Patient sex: F
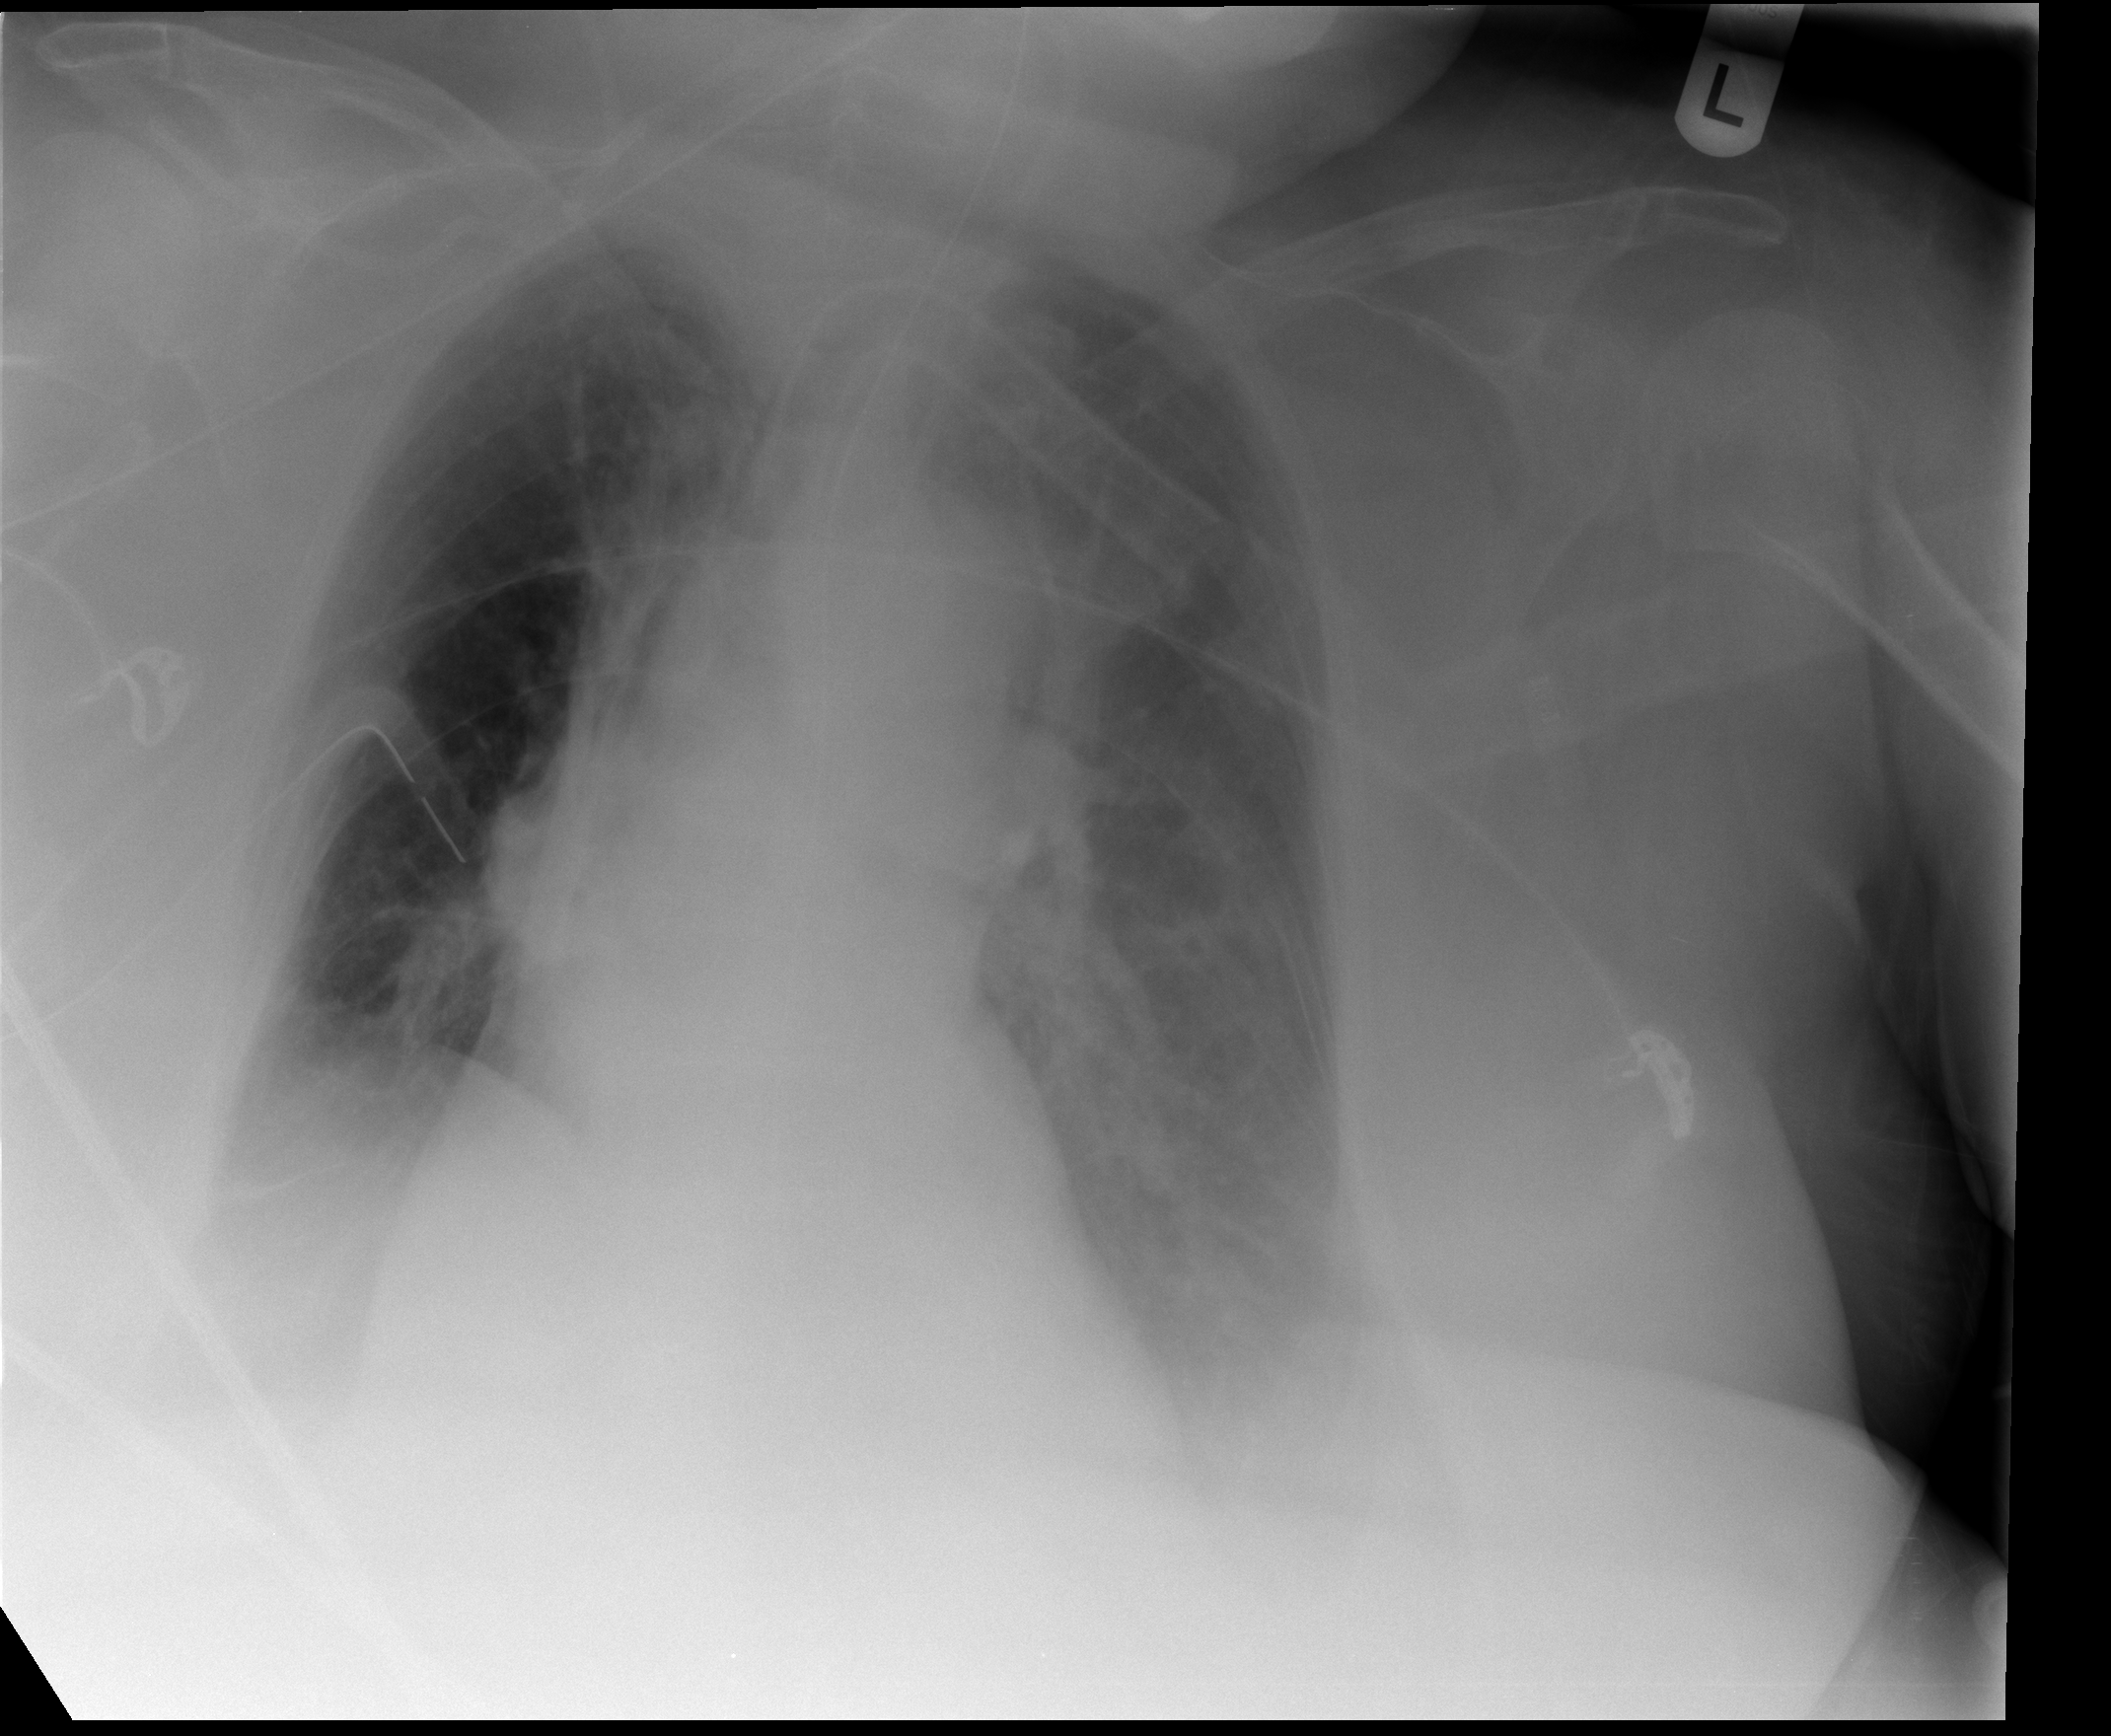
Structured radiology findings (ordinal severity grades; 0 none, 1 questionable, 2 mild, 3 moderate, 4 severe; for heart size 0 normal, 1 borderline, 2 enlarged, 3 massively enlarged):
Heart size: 2
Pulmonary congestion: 2
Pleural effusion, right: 2
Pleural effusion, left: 2
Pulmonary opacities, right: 0
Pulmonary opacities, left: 0
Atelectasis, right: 2
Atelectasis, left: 2